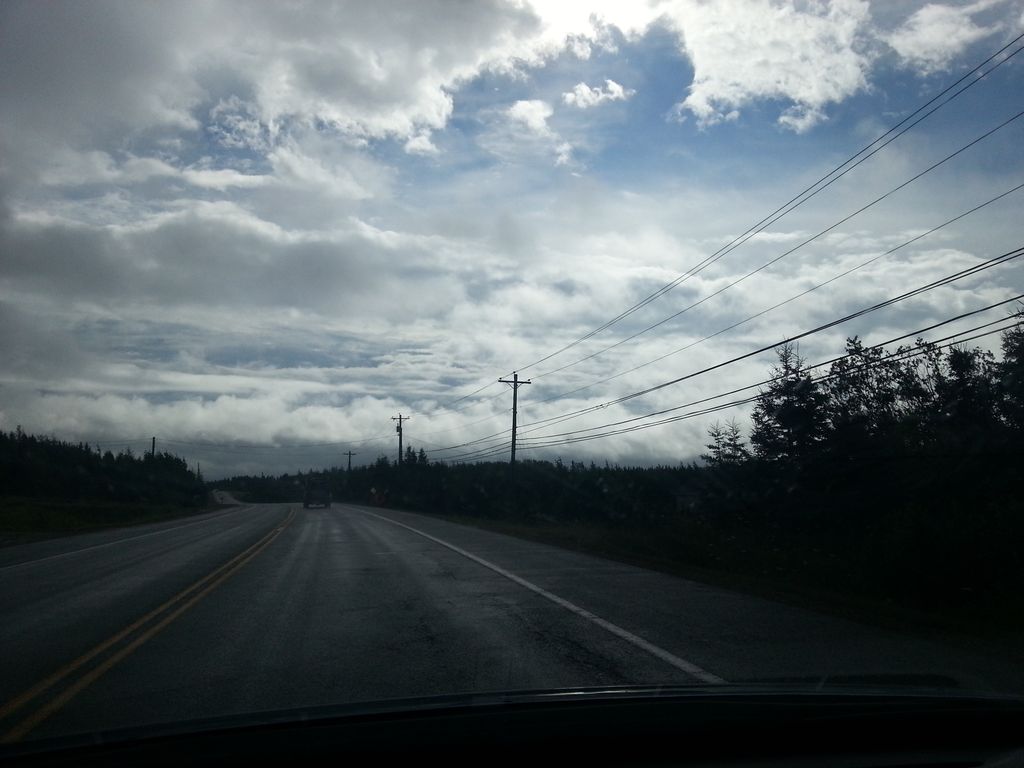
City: charlottetown